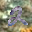
Label: 2